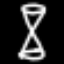
Label: hourglass